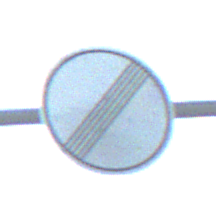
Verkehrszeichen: EndeSaemtlicherBegrenzungen
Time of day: SunriseSunset
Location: Outdoor (Beach)
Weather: PartlyCloudy
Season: NotSpecified
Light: Natural